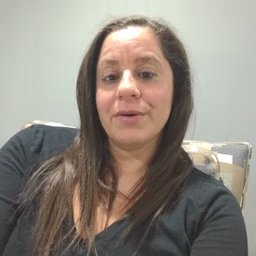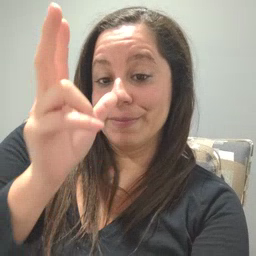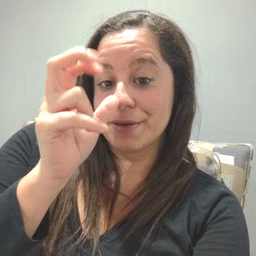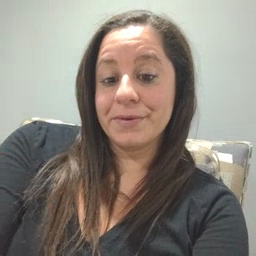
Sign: bug